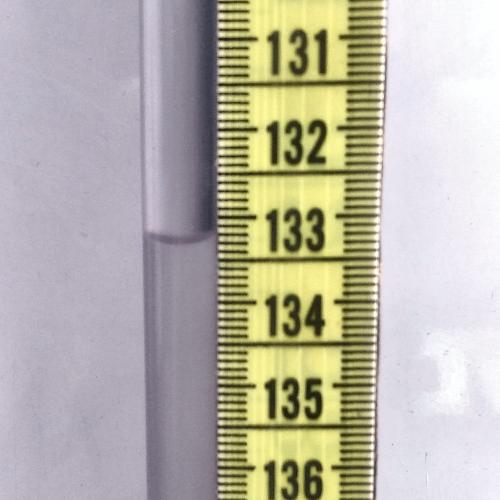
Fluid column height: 133.3 cm